Question: I am using a ListView with a WebView every 30 items for special HTML ads (animated) which are provided from a WebServer. This normally works okay. But sometimes it seems to draw the content of the WebView twice as seen in the screenshot below. The WebView continues animating but the misplaced (left bottom) drawing stays the same. When one interacts with the screen (scrolls) the wrongly drawn space disappears.

Now my questions are:
1. Why is this happening?
2. How can I prevent this from happening?
My current guess for Nr. 1 is: Somehow the WebView gets positioned in the left bottom just for a quick time where it as well draws. Then it gets positioned correctly but the ListView does not redraw that area because it thinks all is still at the same position.
Thanks to anyone who can help.
I used the same WebView with the animation centered in a RelativeLayout. The same problem occurred there. So the problem is not in the ListView.
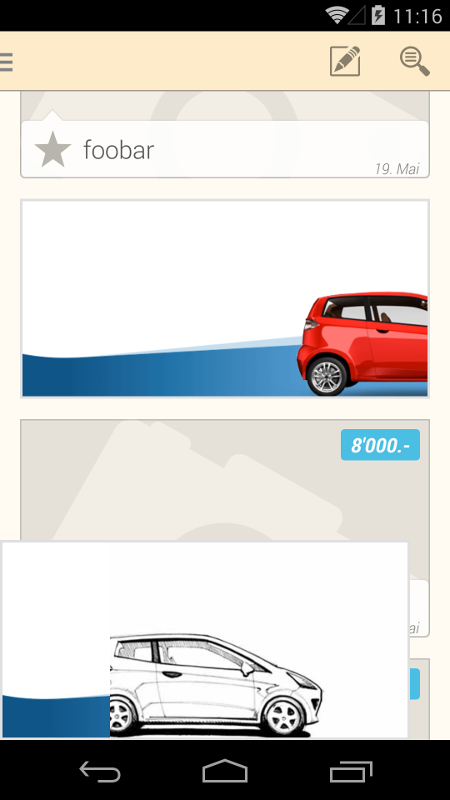
Answer: I found the problem in the WebView coming from the advertiser. The problem seems to be setting the LayerType to HARDWARE. That caused the Problem. Setting the the LayerType to NONE or SOFTWARE the problem went away. Now I just wonder WHY that caused the problem.
A normal WebView uses LAYER_TYPE_NONE by default.
Solution in short:
'''
if (Build.VERSION.SDK_INT >= Build.VERSION_CODES.HONEYCOMB) {
webView.setLayerType(View.LAYER_TYPE_SOFTWARE, null);
}
'''